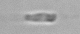
Label: flagellate_morphotype3